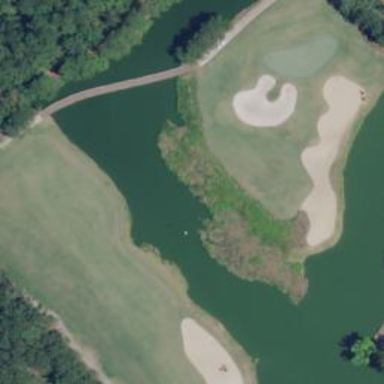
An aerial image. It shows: Water hazard in golf course. The hazard is natural water feature.